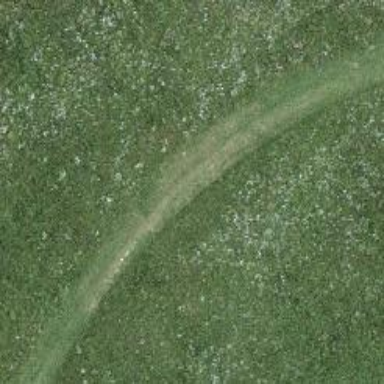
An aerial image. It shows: Track with ground surface of grade 5.